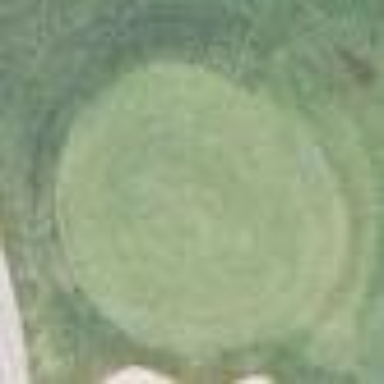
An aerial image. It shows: Green golf area with grass land use.